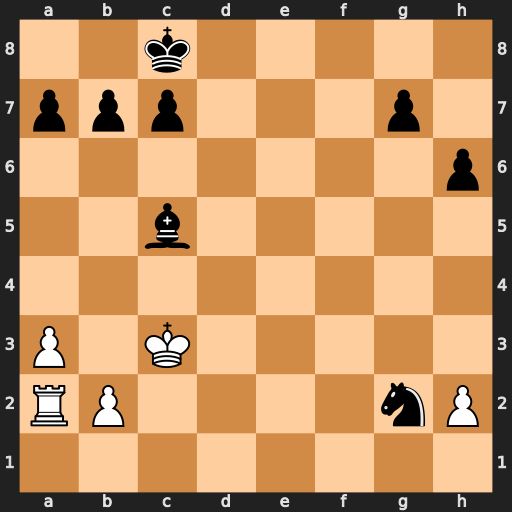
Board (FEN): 2k5/ppp3p1/7p/2b5/8/P1K5/RP4nP/8
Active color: w
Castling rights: -
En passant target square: -
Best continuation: b4 Bd6 Rxg2